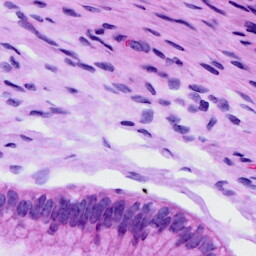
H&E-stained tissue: Cervix